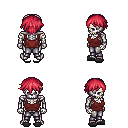
a pixel art fantasy rpg character, male body template, skeleton, maroon pirate shirt, metal pants, ruby red short bangs hairstyle, gray slippers, four views (front, back, left, right), 2x2 character sprite sheet, small pixel art, hard edges, no anti-aliasing